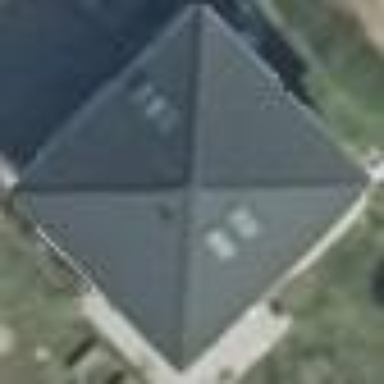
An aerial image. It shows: Residential building with pyramidal roof shape.